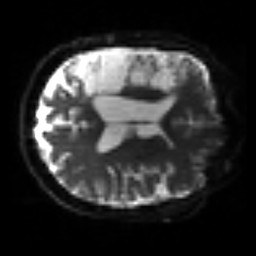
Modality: sbref
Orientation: axial
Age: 47
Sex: male
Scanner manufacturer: siemens
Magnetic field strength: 3 T
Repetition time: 3.2 s
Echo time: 0.081 s